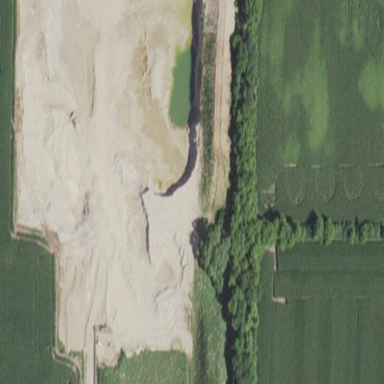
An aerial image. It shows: Quarry area.